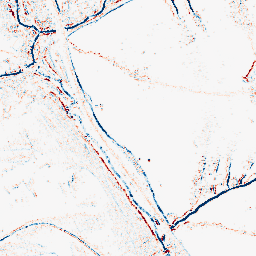
Category: morphological
Decomposition family: morphological_square
Decomposition parameters: operation: average
size: 3
Upsampling method: quadratic
Upsampling parameters: scale: 4
Upsampling scale: 4